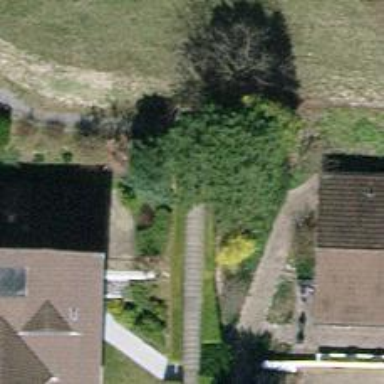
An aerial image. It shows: Concrete steps.